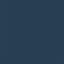
Label: SeaLake